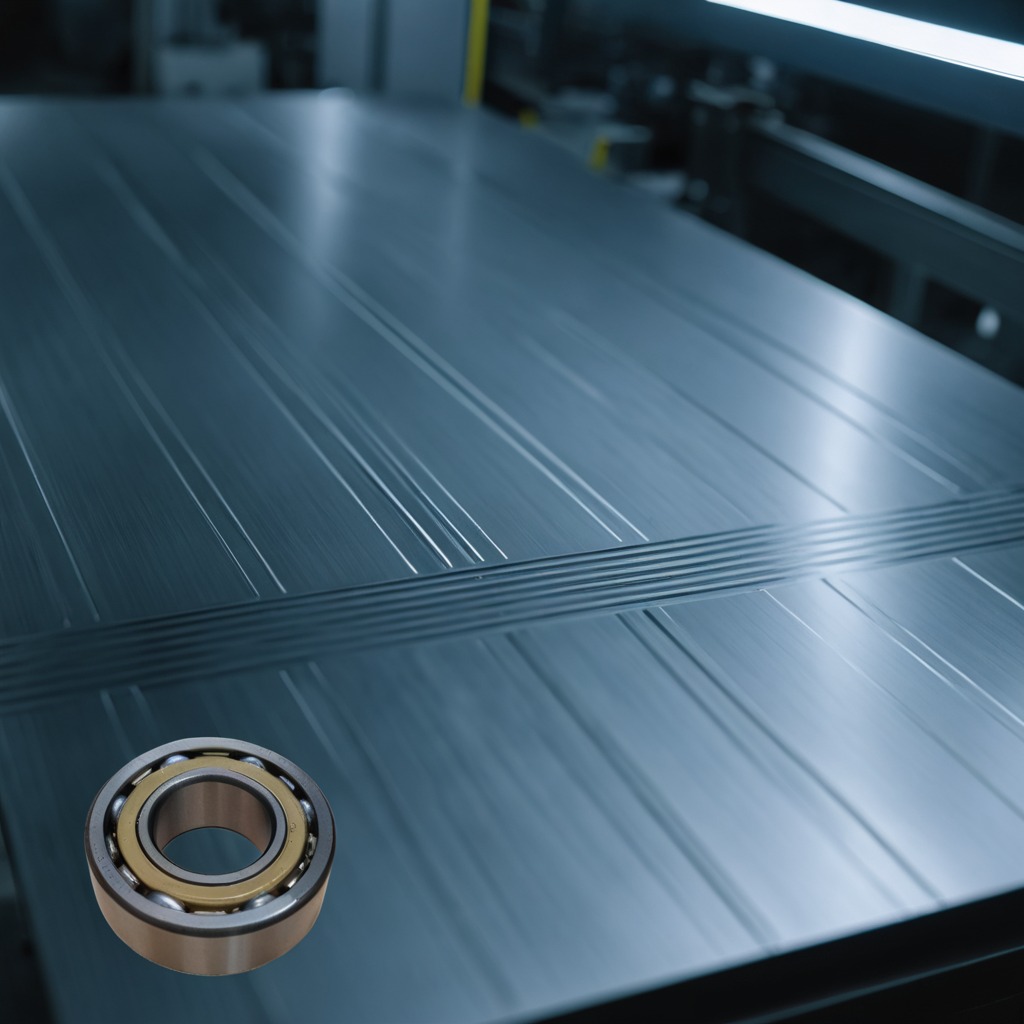
A metal ball bearing is lying on a metal table in a machine shop under fluorescent lights.